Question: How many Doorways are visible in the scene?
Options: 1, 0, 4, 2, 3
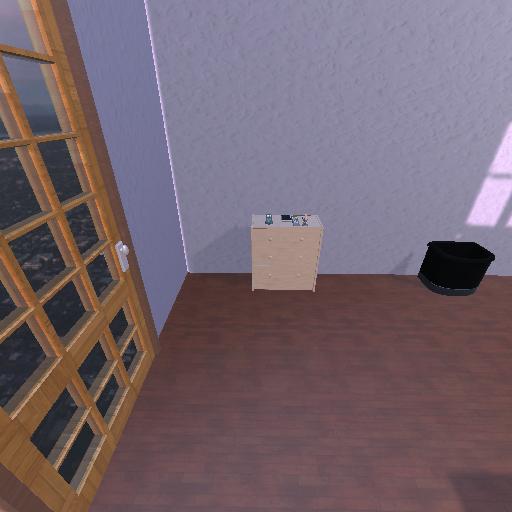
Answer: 1